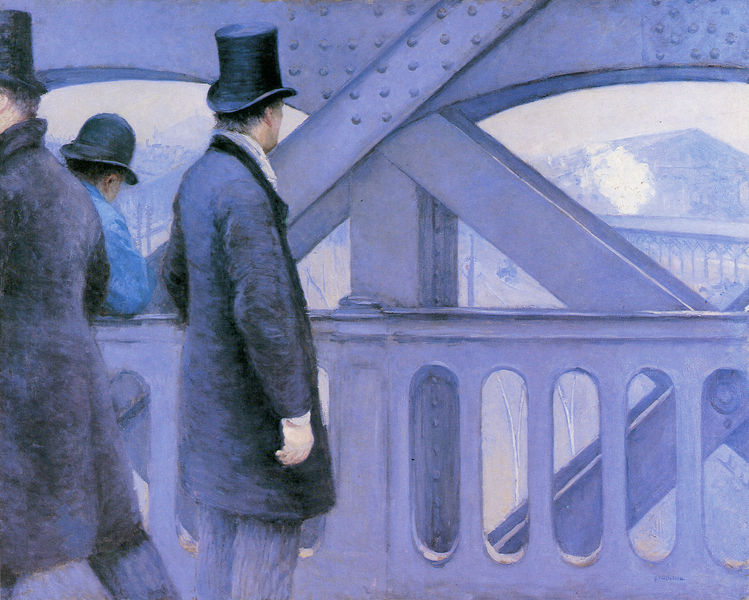
Titel: Die Europabrücke, Variante, Le Pont de l'Europe, variante
Künstler: Gustave Caillebotte
Standort: Fort Worth (Texas)
Institution: Kimbell Art Museum
Schlagwörter: baum, berg, blau, dunkel, gemälde, hand, himmel, mann, schatten, weiß, bäume, menschen, grau, handschuh, handschuhe, hell, hut, hüte, licht, männer, pfeiler, rücken, schwarz, stützen, ausblick, blick, schal, schnee, tuch, herren, malerei, zylinder, anzug, hemd, hose, jacke, architektur, mensch, stehen, blicken, herr, schauen, öl, hügel, morgen, brücke, gehen, qualm, rauch, mantel, zilinder, hellblau, aussicht, rückenansicht, bogen, perspektive, beobachten, hosen, berge, zug, dunst, tag, monochrom, besucher, arbeiter, eiffelturm, detail, gris, halstuch, verzierung, metall, geländer, edel, nägel, aufstützen, nieten, gehrock, jackett, jacket, melone, eisen, höhe, balustrade, technik, noir, seite, chapeau, bürger, bahnhof, mäntel, bläulich, betrachten, fragment, beugen, hellgrau, schreiten, eisenbahn, eisenbahnbrücke, konstruktion, stahlbrücke, bahnsteig, zier, anlehnen, eisenkonstruktion, stahl, verstrebungen, träger, paysage, fer, streben, einweihung, mäner, tuche, bleu, costume, stahlkonstruktion, ingenieur, eisenbrücke, konstuktion, stahlträger, fortschritt, train, eisenträger, boiler, signale, passieren, zilynder, pont, männeer, veste, fumée, bowler, halsschleife, eiffel, tour eiffel, genietet, métal, usine, caillebotte, eisengerüst, aussparungen, haut de forme, industrielle, blauabstufungen, brunel, metallkonstruktion, monte schlacko, neuerung, ruhrgebiet, rundhut, vorbeigehen, spectateur, eiserner steg, industrie, melon, chapeau melon, haute forme, fommes, couleur froide